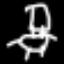
Label: chair